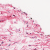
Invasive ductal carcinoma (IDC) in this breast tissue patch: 0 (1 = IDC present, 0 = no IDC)